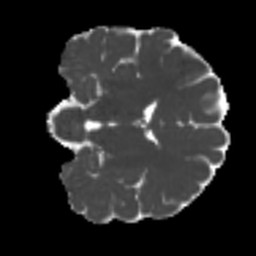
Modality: MD
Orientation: coronal
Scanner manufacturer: siemens
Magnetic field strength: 3 T
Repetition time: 4 s
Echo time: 0.0594 s